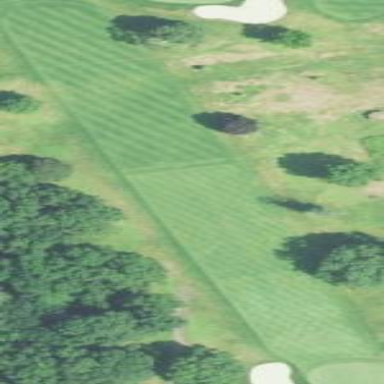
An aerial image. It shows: Grassy area designated as golf fairway.